Question: I have an ASP.Net page which has several UpdatePanels. Each UpdatePanel loads an UserControl, and per UserControl, sub UserControl(s) may exists. In order to achieve partial-refresh, each sub UserControl will be carried through UpdatePanel. Those UserControls have input controls, and corresponding validator server controls.
The problem is, validators in a sub-UserControl will also trigger the validation in its parent UserControl; however, I'd like separate validation into scopes based on UpdatePanel.
Please kindly help.
I'm using Visual Studio 2008 and .Net 3.5.
Thank you.
William
-- EDITED ---
E.g.

I've an UserControl called "AddableDropDown" which is a drop down list that provides the ability of adding new list item on the fly. It consists of a drop down list for illustrating the currently available items; a asp:textbox for entering the title for the new item, a asp:button for submitting the new item, and a "RequiredFieldValidator" target on the asp:textbox.
The "AddableDropDown" will be used in different UserControl-based "web form" which has other kinds of inputs and Validators.
The goal I'm trying to reach is separating the Validation of the AddableDropDown from each of its instances, as well as each parent control of it.
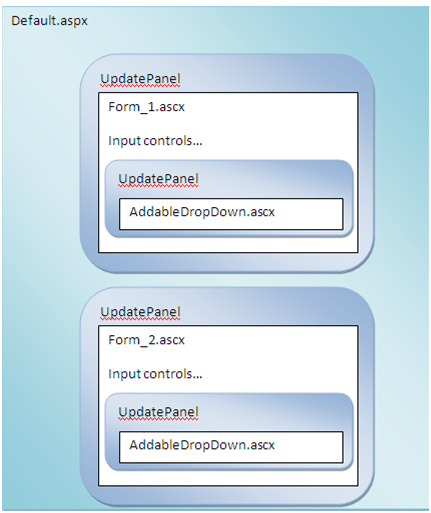
Answer: Have you tried out it by having a <URL> for the controls in each and every panel